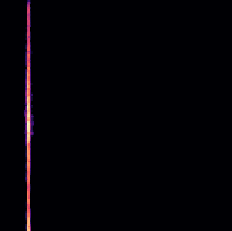
Sound class: Frog